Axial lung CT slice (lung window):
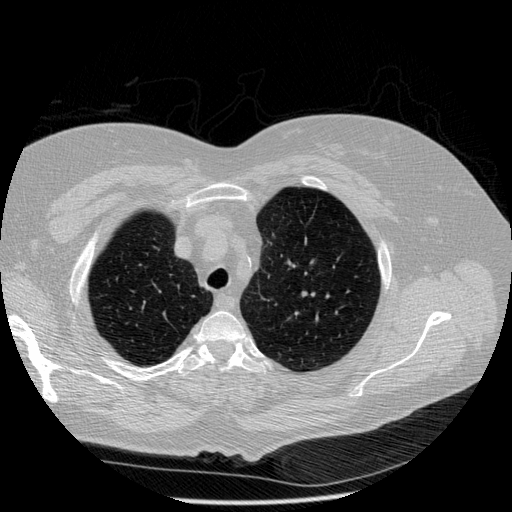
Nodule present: no